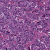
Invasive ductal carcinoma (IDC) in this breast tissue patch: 1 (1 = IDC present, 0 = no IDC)